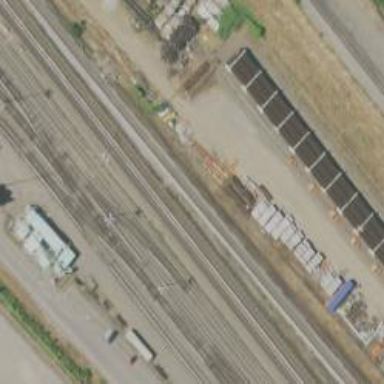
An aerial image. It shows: Yard area with electrified rail tracks.